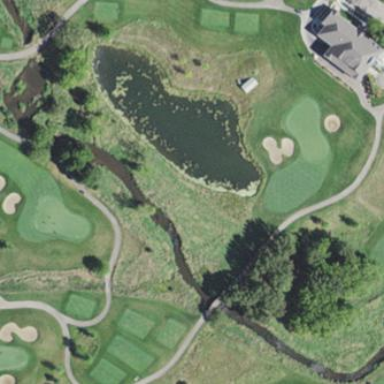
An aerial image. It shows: Water hazard in golf course. The hazard is natural water feature.